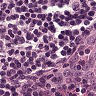
Metastatic tissue present: no